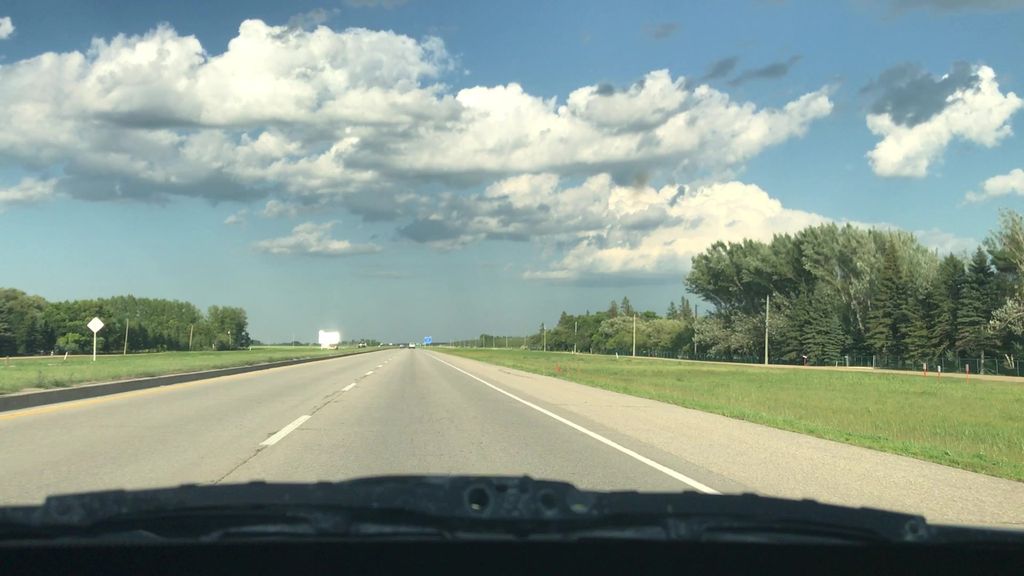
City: winnipeg